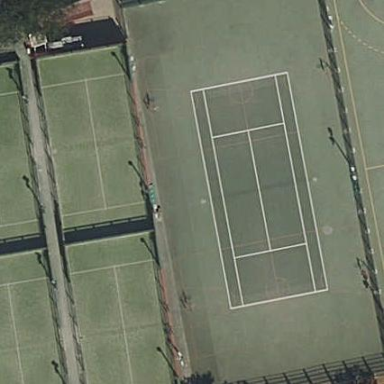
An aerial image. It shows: Tennis court on pitch.